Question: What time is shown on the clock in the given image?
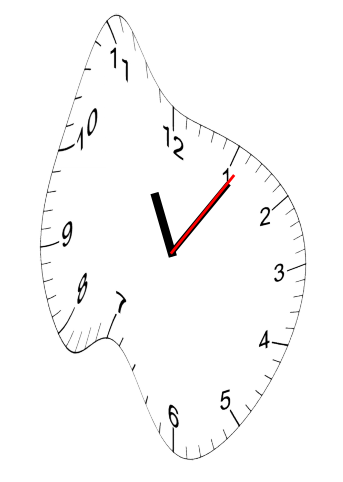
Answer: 11:06:06